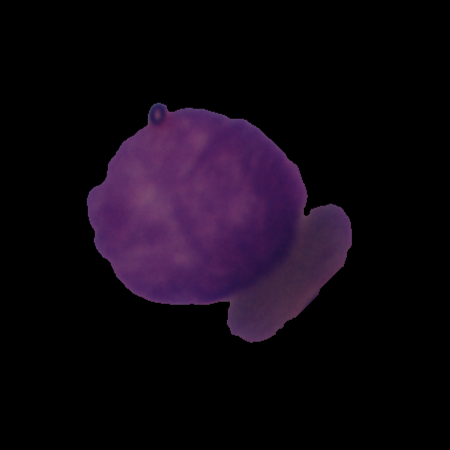
Label: cancer